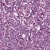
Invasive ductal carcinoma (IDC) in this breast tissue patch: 1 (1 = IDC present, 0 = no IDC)